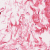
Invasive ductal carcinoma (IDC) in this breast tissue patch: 0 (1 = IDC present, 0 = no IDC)